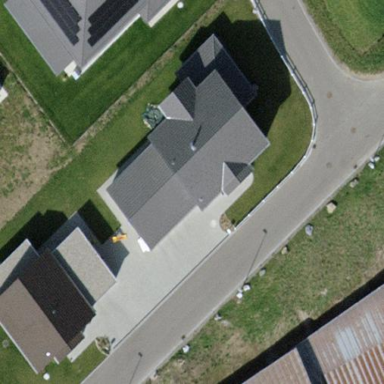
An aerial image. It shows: Simple and straightforward house.